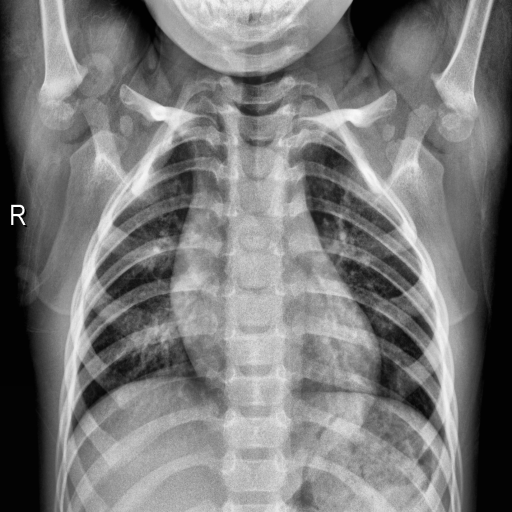
Finding: NORMAL